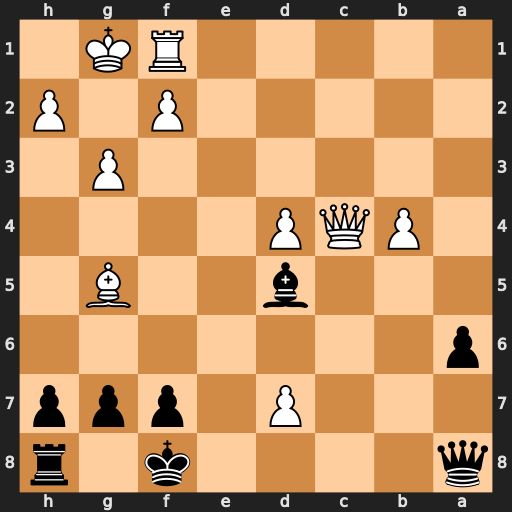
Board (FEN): q4k1r/3P1ppp/p7/3b2B1/1PQP4/6P1/5P1P/5RK1
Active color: b
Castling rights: -
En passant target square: -
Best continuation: Bxc4 d8=R+ Qxd8 Bxd8 Bxf1